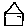
Label: house